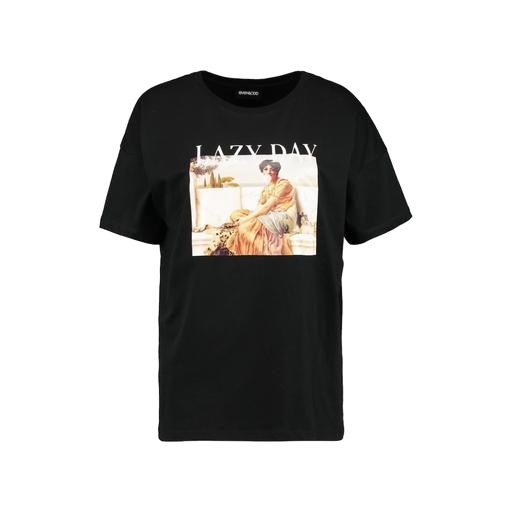
black crazy cleopatra t-shirt, graphic t-shirt, black woman print t-shirt, white background